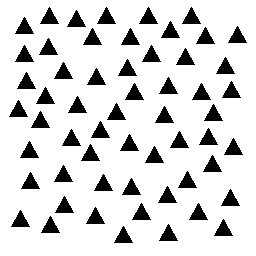
Squares: 0
Triangles: 57
Stars: 0
Total shapes: 57